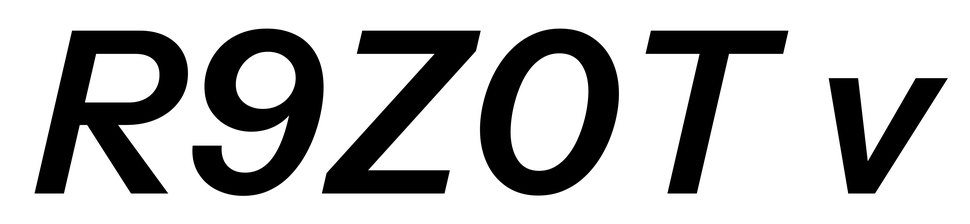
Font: InstrumentSans-Italic_SemiBold_Italic